如图，在直三棱柱$ABC-A'B'C'$中，$AB\perp AC,AC=AB=2,AA'=2\sqrt{2}$，点$D$是棱$AA'$的中点．

\noindent (1) 求证：平面$CDB'\perp$平面$CBB'C'$；
\noindent (2) 求点$C'$到平面$CDB'$的距离以及三棱锥$C'-CDB'$的体积．

\vspace{0.2cm}
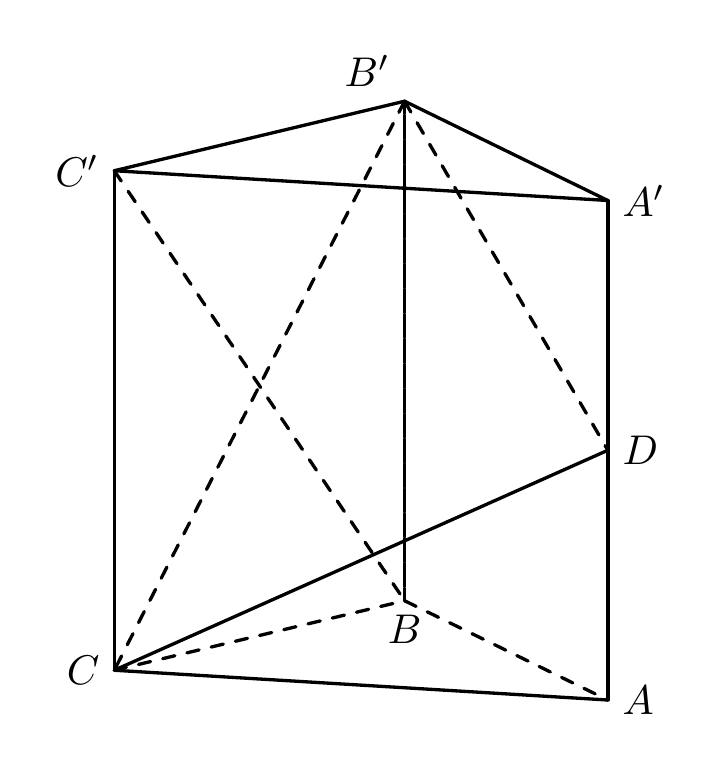
【解答】

\noindent \textbf{【详解】(1)}

连接$BC'\cap B'C=M$，取$BC$的中点$N$，连接$AN$，$MN$，
$\because AB=AC$，$\therefore AN\perp BC$，

$\because$在直三棱柱$ABC-A'B'C'$中，平面$ABC\perp$平面$CBB'C'$，
平面$ABC\cap$平面$CBB'C'=BC$，$AN\subset$平面$ABC$，
$\therefore AN\perp$平面$CBB'C'$，

$\because M,N$分别为$BC$，$B'C'$的中点，$\therefore MN\parallel BB'$且$MN=\dfrac{1}{2}BB'$，
$\because$点$D$是棱$AA'$的中点，$\therefore AD\parallel BB'$且$AD=\dfrac{1}{2}BB'$，

$\therefore AD\parallel MN$且$AD=MN$，$\therefore$四边形$ADMN$是平行四边形，
$\therefore AN\parallel MD$，$\therefore MD\perp$平面$CBB'C'$，

$\because MD\subset$平面$CDB'$，$\therefore$平面$CDB'\perp$平面$CBB'C'$；

\vspace{0.2cm}
\noindent (2)
$\because AB\perp AC,AC=AB=2,AA'=2\sqrt{2}$，$\therefore BC=B'C'=2\sqrt{2}$，$B'C=4$，
$\because$点$D$是棱$AA'$的中点，$\therefore AD=DA'=\sqrt{2}$，
$\because AC=AB=A'B'=2$，$\therefore CD=B'D=\sqrt{6}$，

由(1)知$MD\perp$平面$CBB'C'$，$\therefore MD\perp B'C$，
$$
\therefore MD=\sqrt{CD^2-CM^2}=\sqrt{6-4}=\sqrt{2},
$$

$$
\therefore S_{\triangle CDB'}=\dfrac{1}{2}\times B'C\times MD=\dfrac{1}{2}\times 4\times\sqrt{2}=2\sqrt{2},\quad
S_{\triangle B'C'C}=\dfrac{1}{2}\times B'C'\times CC'=\dfrac{1}{2}\times 2\sqrt{2}\times 2\sqrt{2}=4,
$$

设点$C'$到平面$CDB'$的距离为$h$，
$$
\therefore V_{C'-CDB'}=V_{D-B'C'C}=\dfrac{1}{3}\times S_{\triangle B'C'C}\times DM=\dfrac{1}{3}\times 4\times\sqrt{2}=\boldsymbol{\dfrac{4\sqrt{2}}{3}},
$$

$$
\therefore \dfrac{1}{3}S_{\triangle CDB'}h=\dfrac{1}{3}\times 2\sqrt{2}h=\dfrac{4\sqrt{2}}{3},\quad \therefore h=2,
$$

$\therefore$ 点$C'$到平面$CDB'$的距离为$\boldsymbol{2}$，三棱锥$C'-CDB'$的体积为$\boldsymbol{\dfrac{4\sqrt{2}}{3}}$．

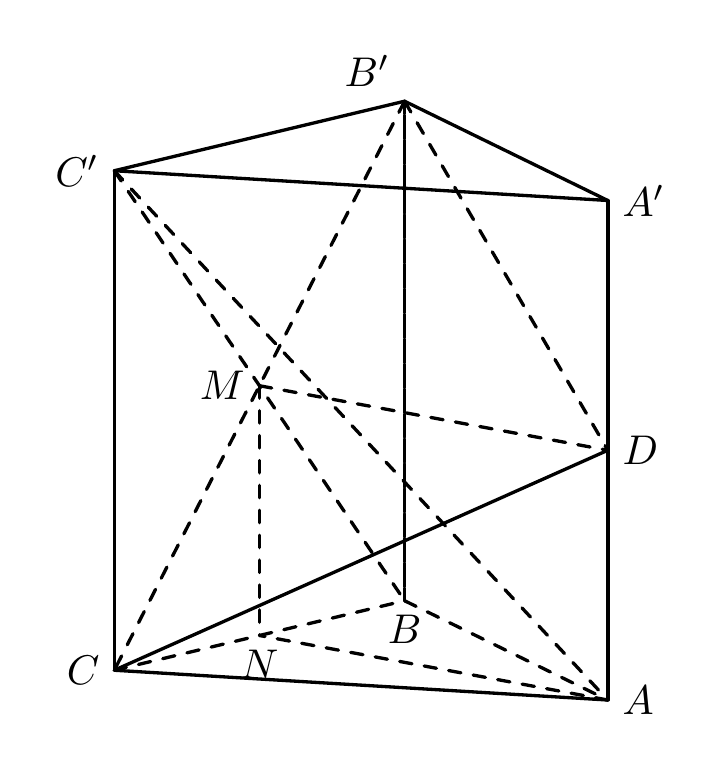